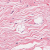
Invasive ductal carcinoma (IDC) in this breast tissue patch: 0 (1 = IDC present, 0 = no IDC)